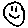
Label: smiley face